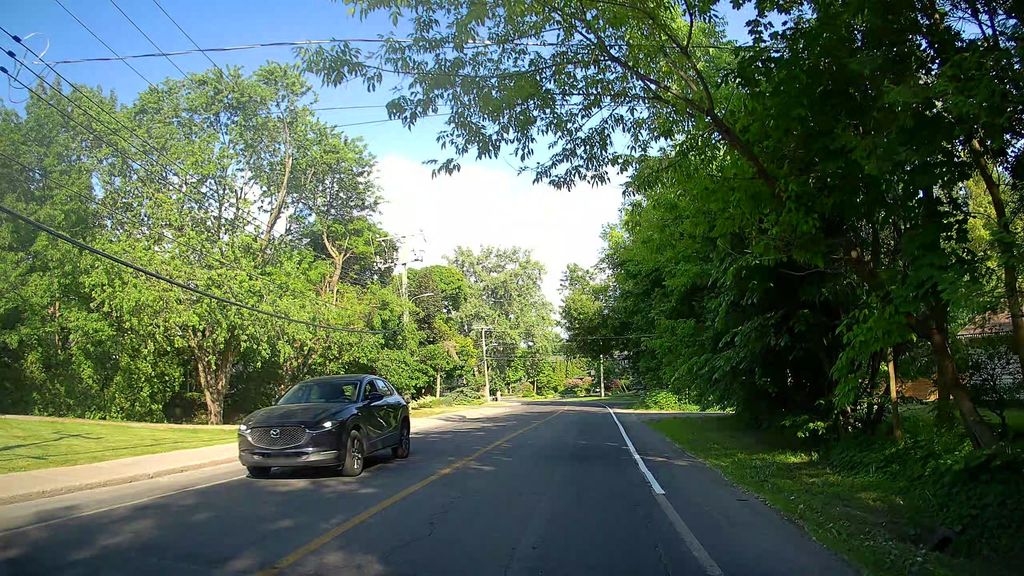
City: montreal